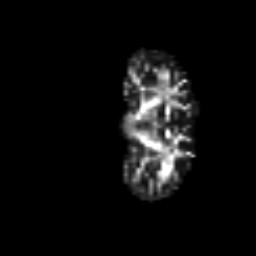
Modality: FA
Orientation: coronal
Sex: female
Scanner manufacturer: ge
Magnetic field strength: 3 T
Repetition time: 7 s
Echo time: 0.0808 s